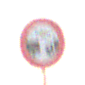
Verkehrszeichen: VerbotUnterschreitenMindestabstand
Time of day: SunriseSunset
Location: Outdoor (Nature)
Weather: PartlyCloudy
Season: Summer
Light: Natural